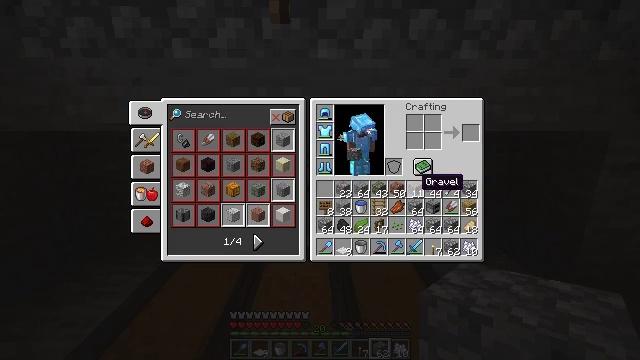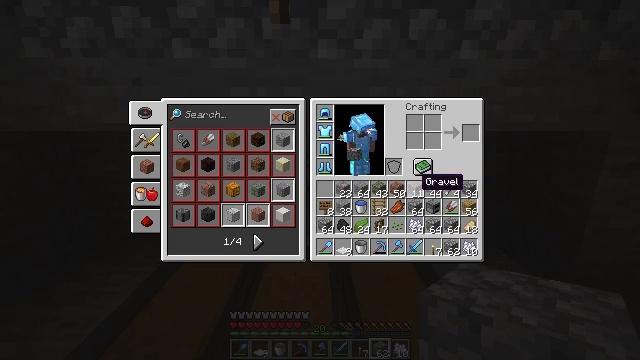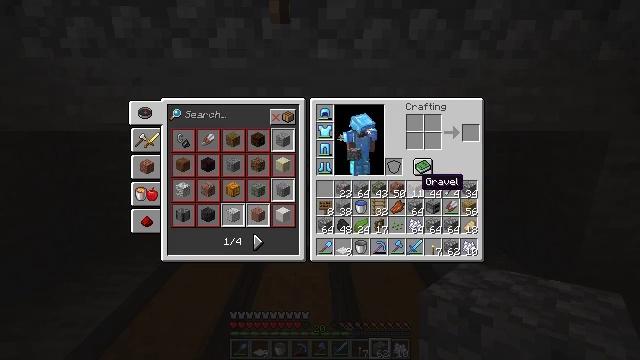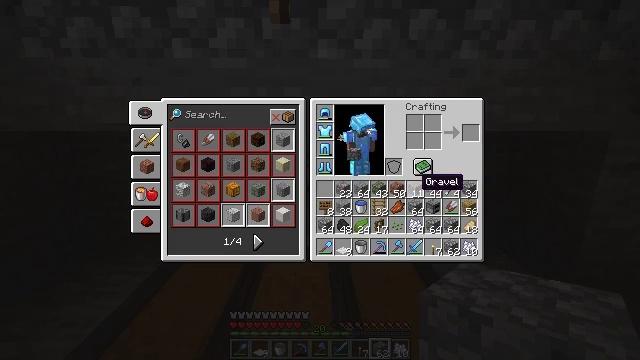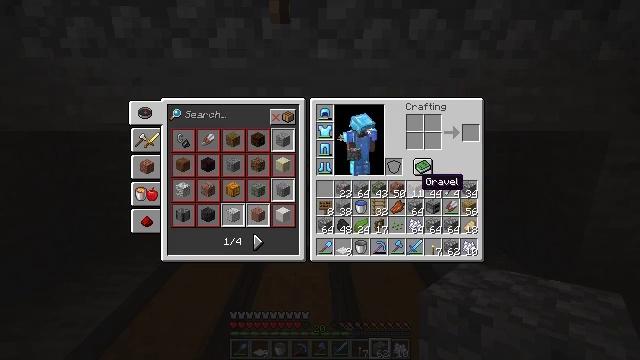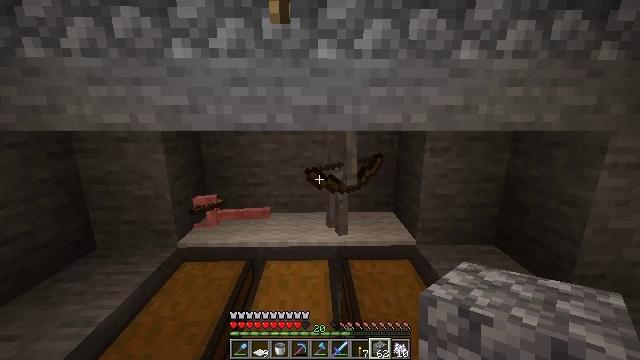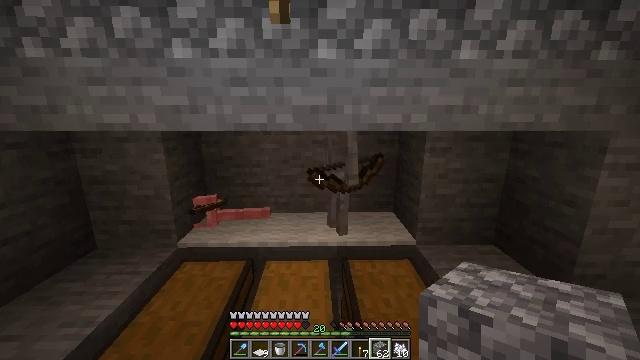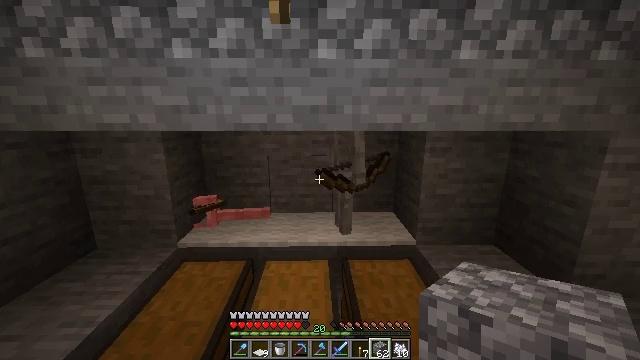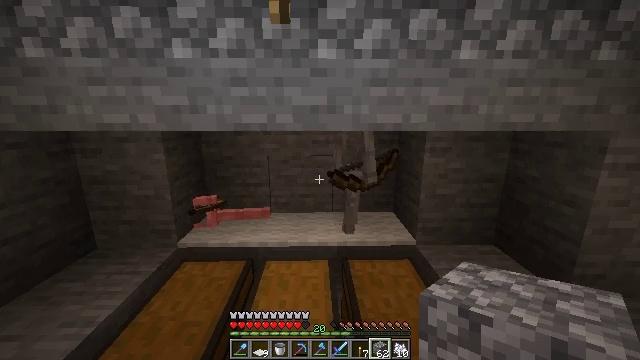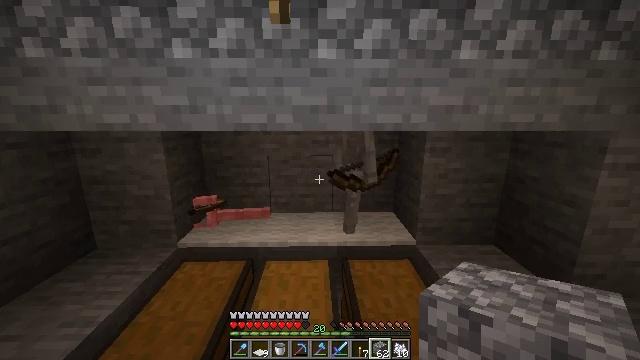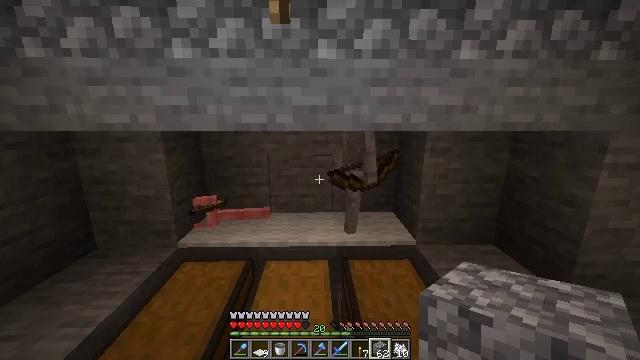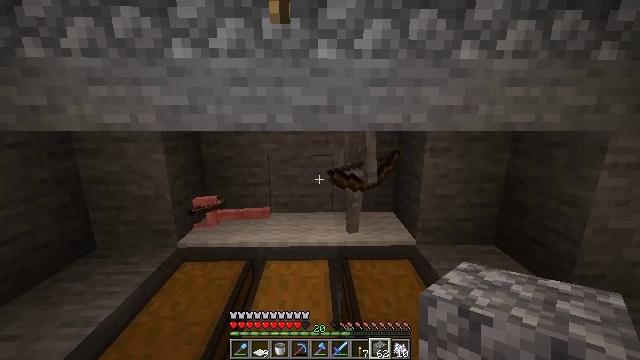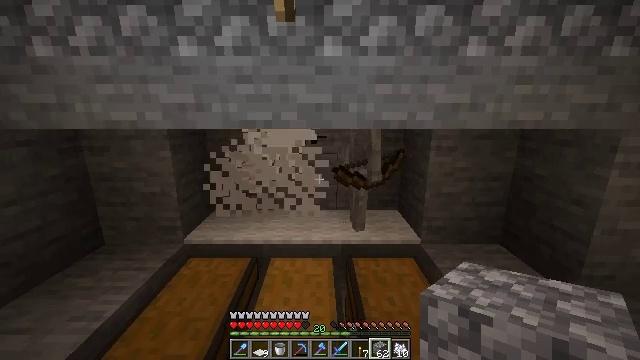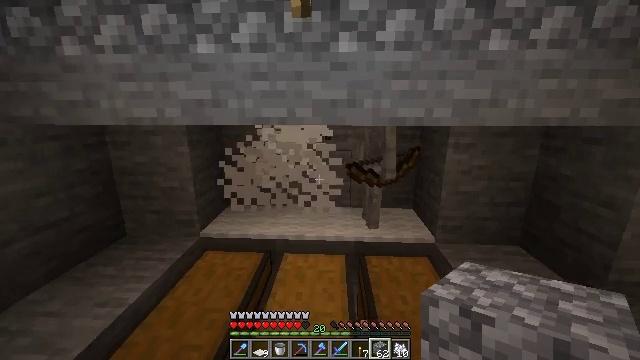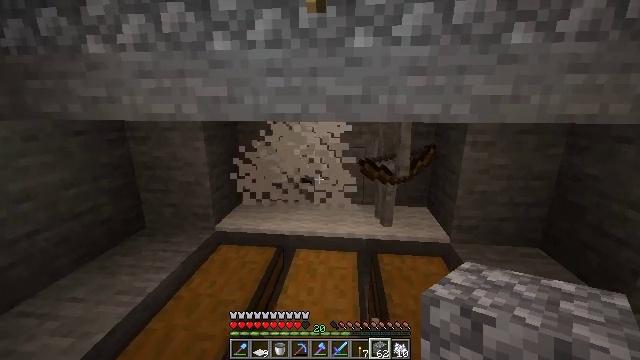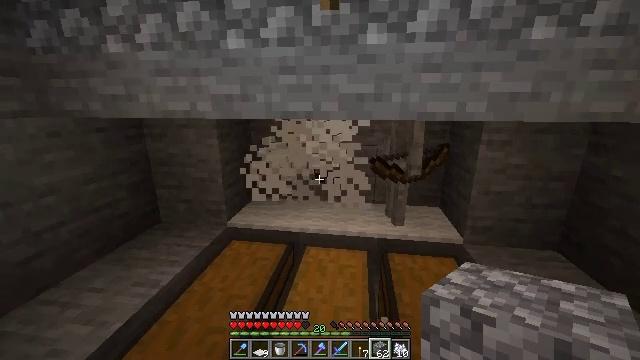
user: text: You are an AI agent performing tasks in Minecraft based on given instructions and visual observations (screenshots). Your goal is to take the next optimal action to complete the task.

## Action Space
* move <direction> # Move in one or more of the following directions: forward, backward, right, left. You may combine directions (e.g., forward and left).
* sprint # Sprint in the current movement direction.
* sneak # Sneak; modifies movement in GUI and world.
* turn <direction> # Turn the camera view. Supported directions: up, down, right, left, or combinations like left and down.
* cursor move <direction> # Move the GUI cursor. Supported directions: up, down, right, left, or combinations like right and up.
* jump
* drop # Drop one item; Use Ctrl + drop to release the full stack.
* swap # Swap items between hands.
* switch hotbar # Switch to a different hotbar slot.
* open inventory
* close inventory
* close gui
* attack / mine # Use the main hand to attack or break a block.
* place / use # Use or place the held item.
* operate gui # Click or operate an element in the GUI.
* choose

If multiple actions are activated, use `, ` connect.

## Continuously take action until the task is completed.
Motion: motion action
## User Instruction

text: Hunt the skeleton.
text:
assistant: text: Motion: no_op
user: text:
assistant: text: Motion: no_op
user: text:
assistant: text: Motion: no_op
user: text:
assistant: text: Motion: no_op
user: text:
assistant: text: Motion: no_op
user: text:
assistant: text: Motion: no_op
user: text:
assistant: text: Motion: no_op
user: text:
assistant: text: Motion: no_op
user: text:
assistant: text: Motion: no_op
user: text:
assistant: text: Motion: no_op
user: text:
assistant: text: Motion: no_op
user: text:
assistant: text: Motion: turn left
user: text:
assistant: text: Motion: turn left
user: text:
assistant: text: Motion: turn left
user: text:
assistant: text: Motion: turn left
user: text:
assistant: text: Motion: turn left
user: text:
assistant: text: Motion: no_op
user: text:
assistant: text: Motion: no_op
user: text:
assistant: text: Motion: no_op
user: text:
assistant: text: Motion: no_op
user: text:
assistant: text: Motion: no_op
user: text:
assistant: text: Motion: no_op
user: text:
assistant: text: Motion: no_op
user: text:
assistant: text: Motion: no_op
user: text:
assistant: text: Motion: no_op
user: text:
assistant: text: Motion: no_op
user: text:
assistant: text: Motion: turn right
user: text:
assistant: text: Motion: turn right
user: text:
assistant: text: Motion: no_op
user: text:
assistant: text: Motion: turn down